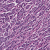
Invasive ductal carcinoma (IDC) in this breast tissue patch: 1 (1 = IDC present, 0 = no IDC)